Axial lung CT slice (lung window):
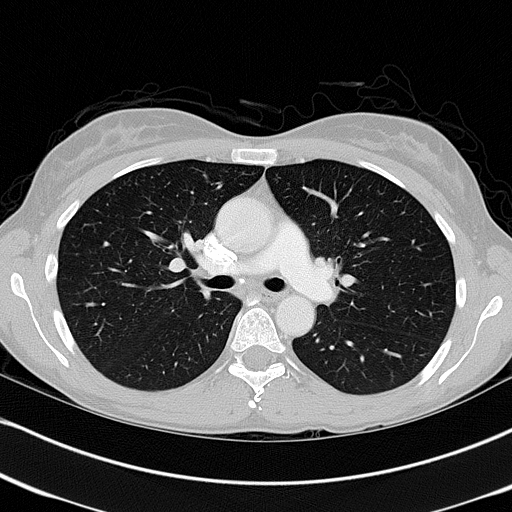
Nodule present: no